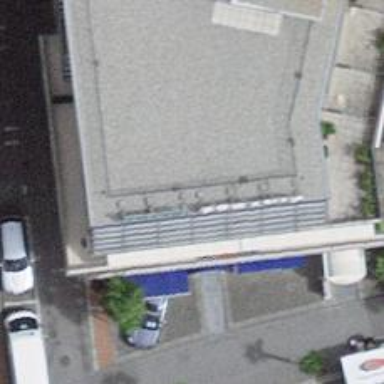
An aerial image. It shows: Hotel offering tourism services.